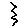
Label: zigzag